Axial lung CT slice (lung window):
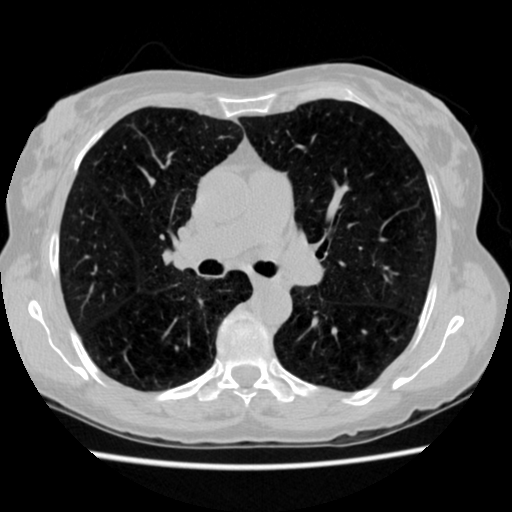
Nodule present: no